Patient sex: M
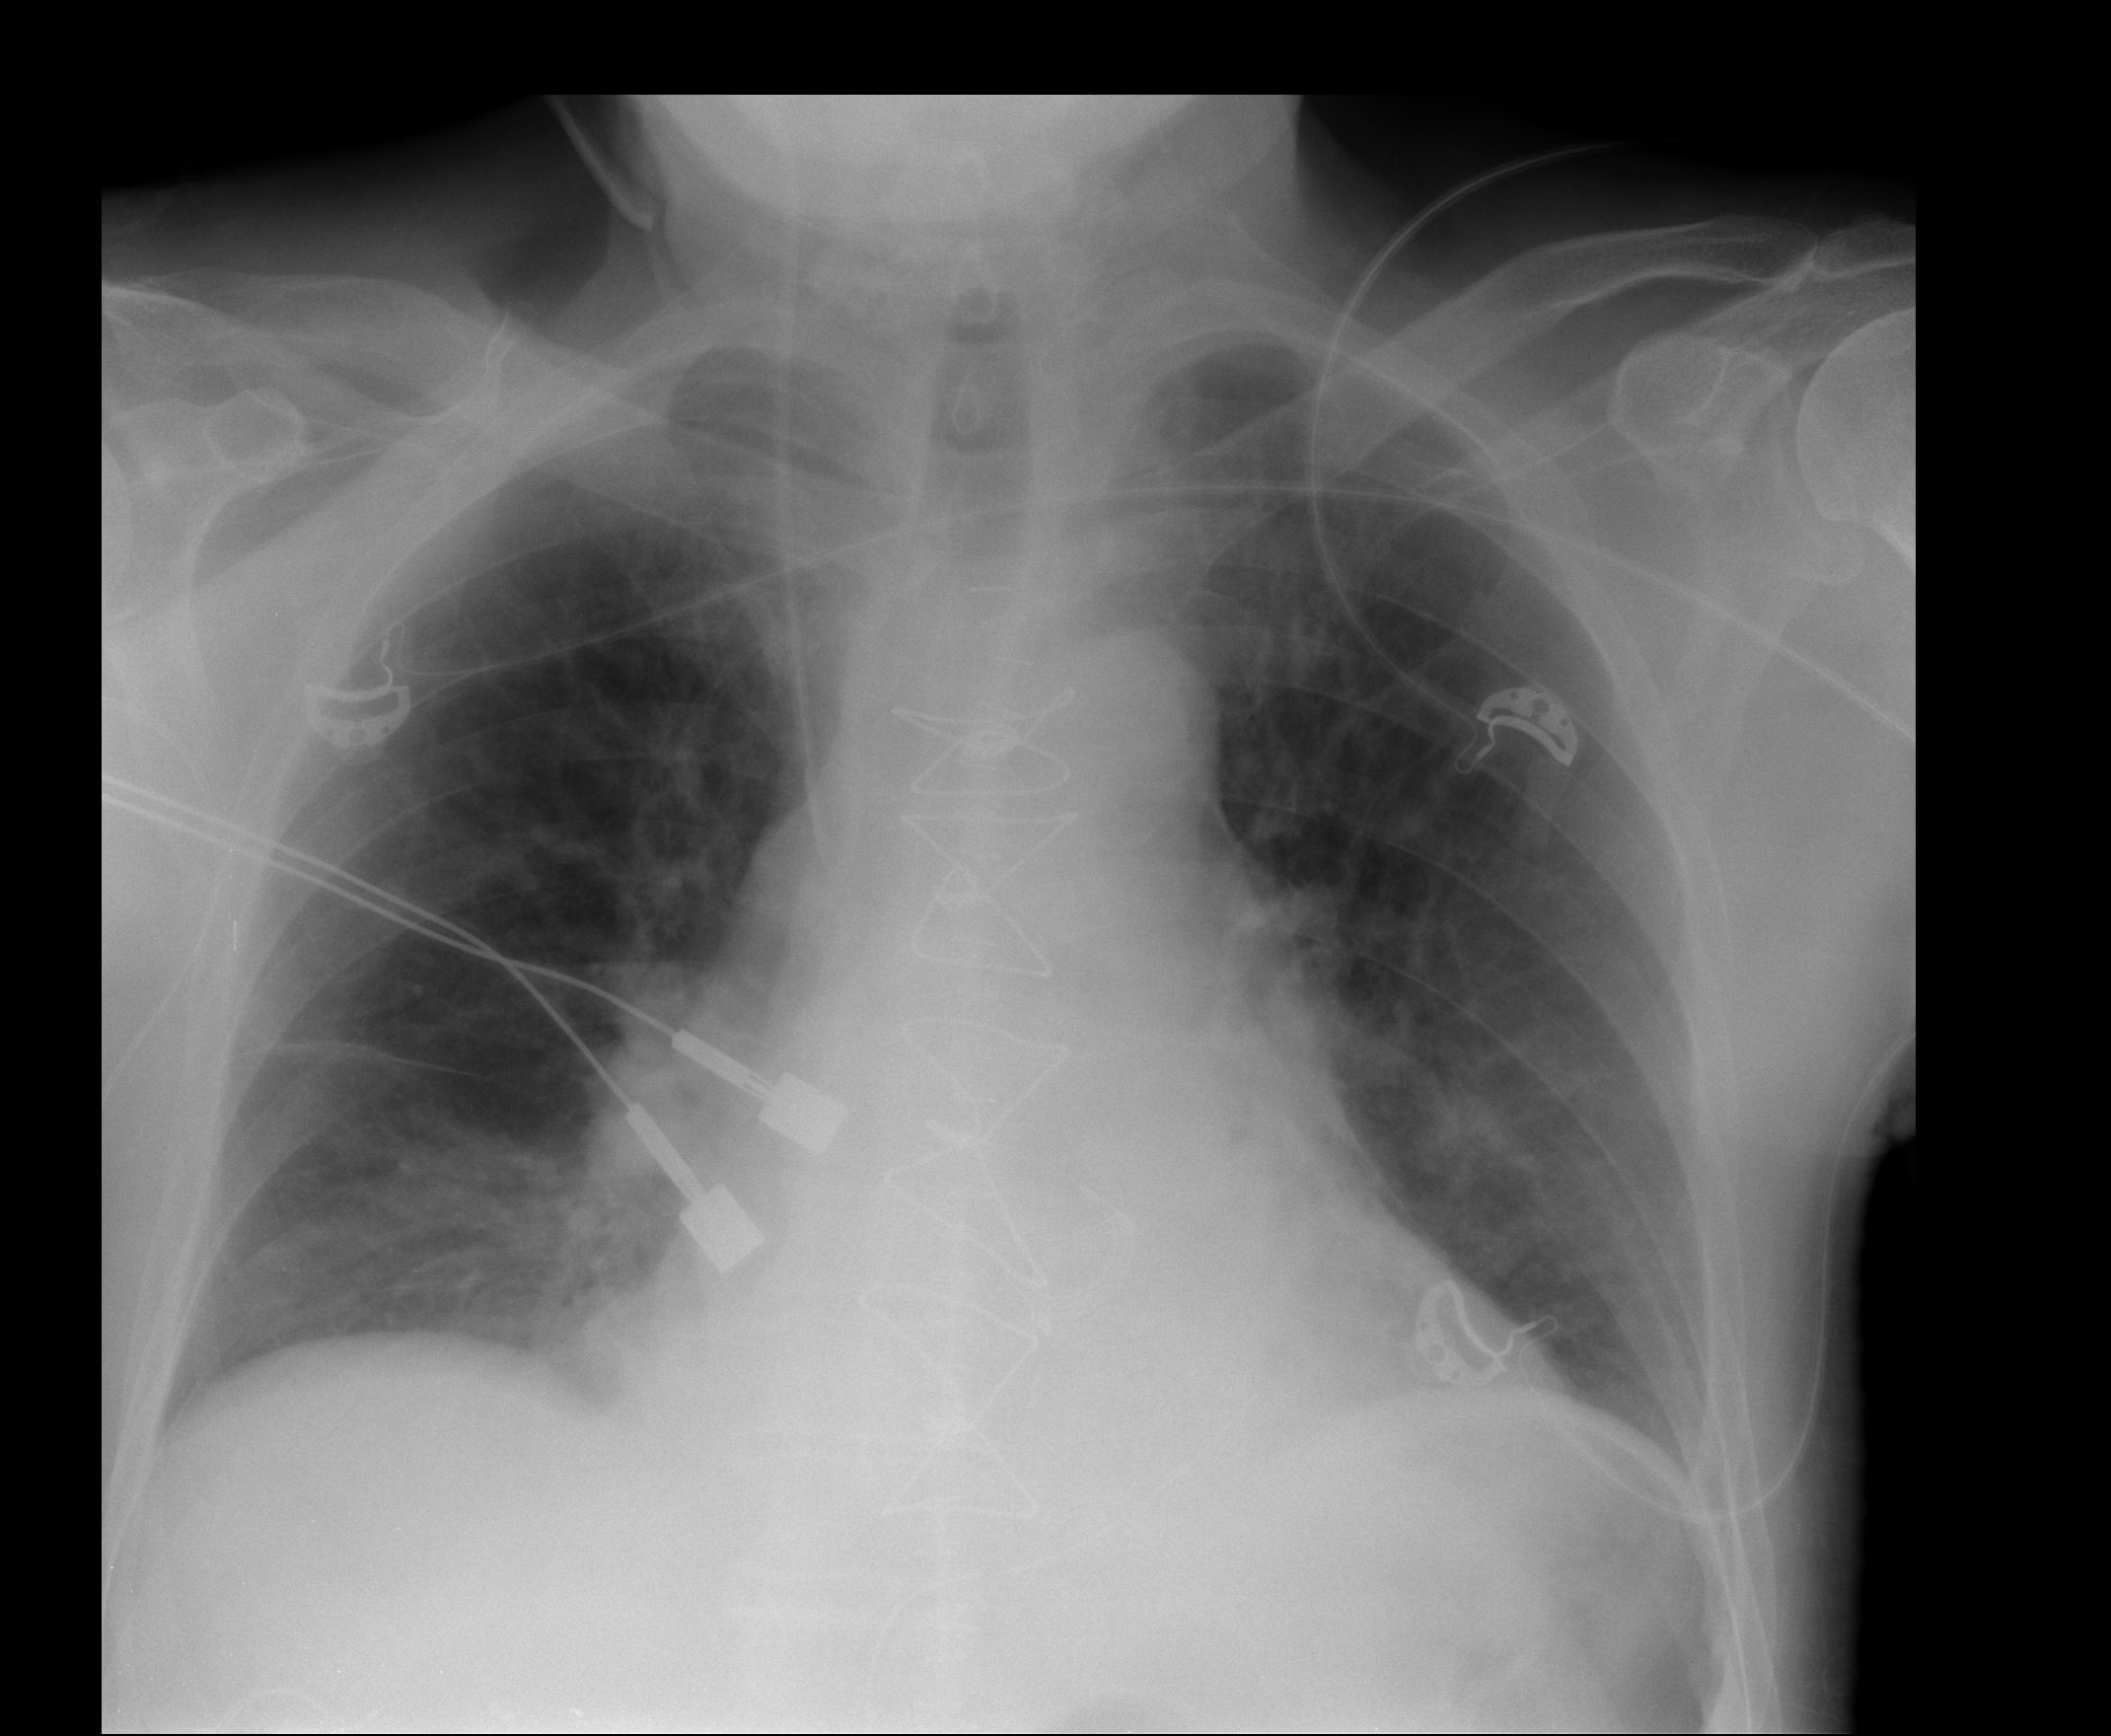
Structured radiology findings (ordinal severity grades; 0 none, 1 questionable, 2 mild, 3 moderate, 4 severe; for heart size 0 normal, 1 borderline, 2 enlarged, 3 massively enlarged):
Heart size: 2
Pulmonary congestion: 2
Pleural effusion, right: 0
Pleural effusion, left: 0
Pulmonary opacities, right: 1
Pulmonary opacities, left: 1
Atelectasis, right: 2
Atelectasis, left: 1